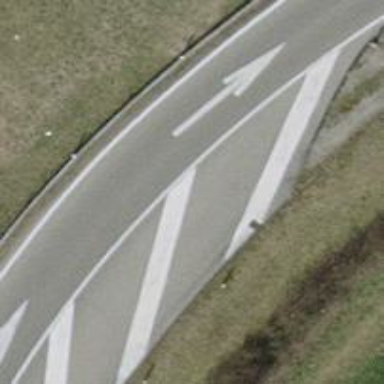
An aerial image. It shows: Asphalt motorway link.